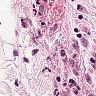
Metastatic tissue present: yes